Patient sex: F
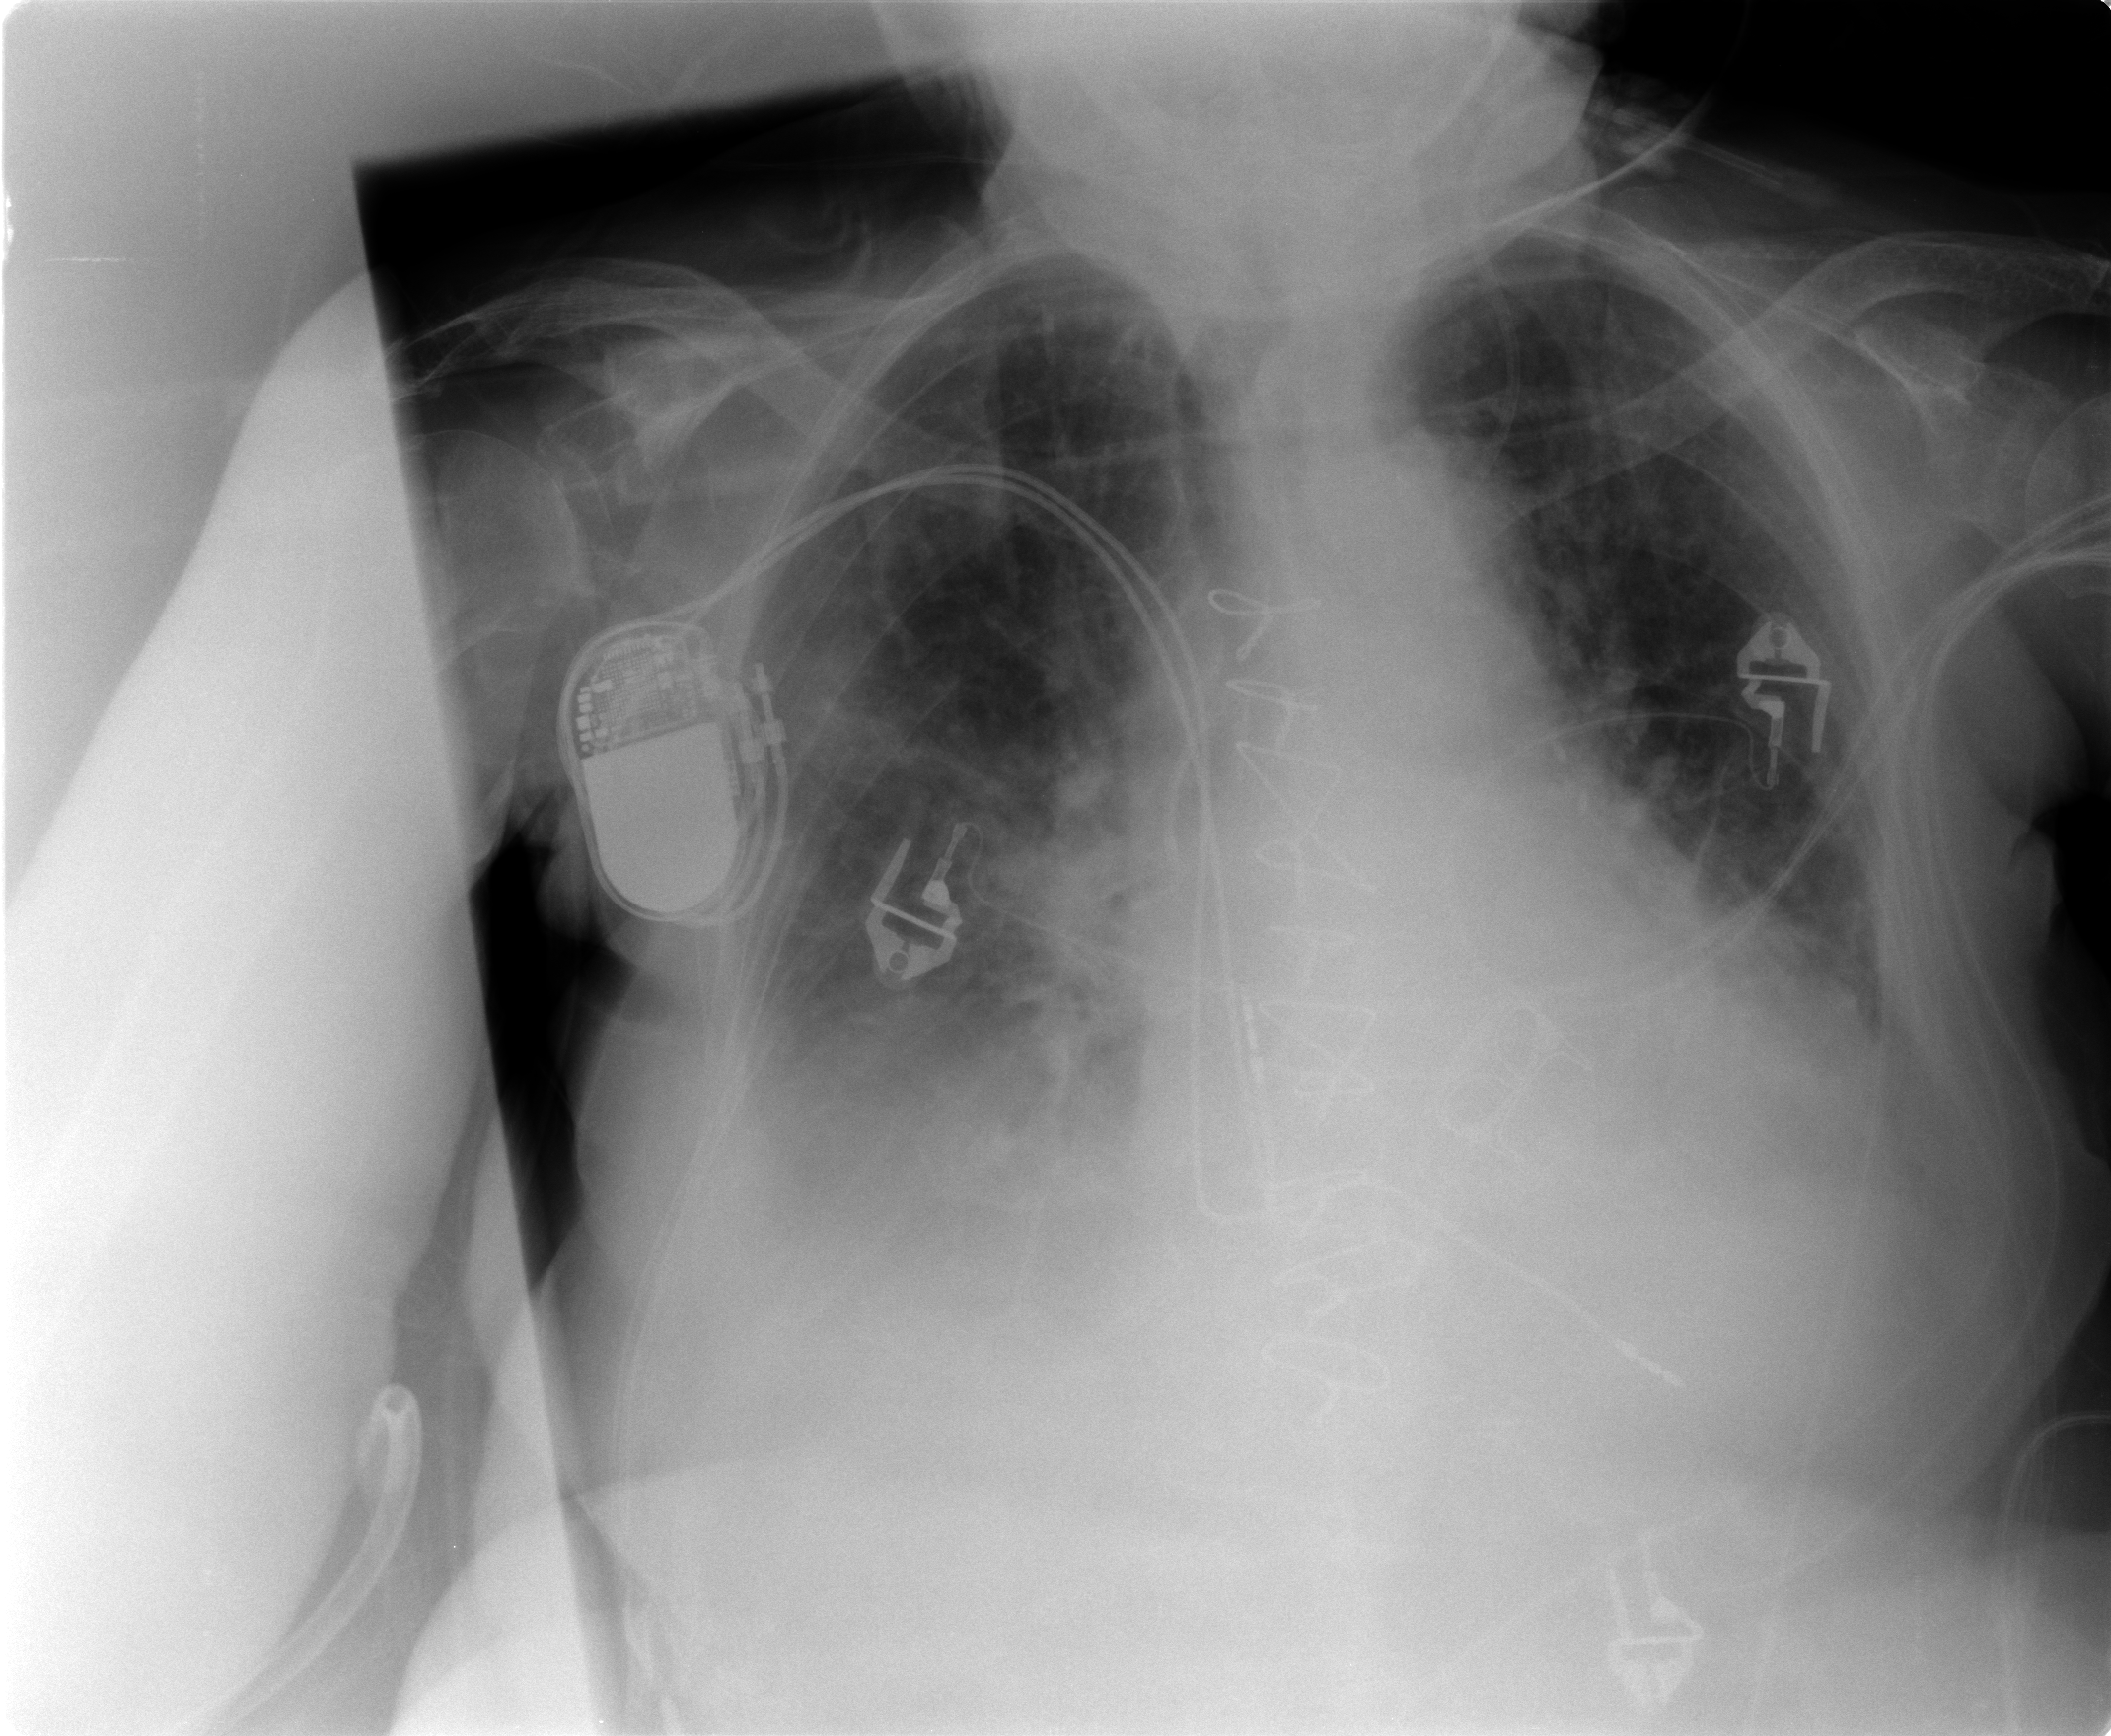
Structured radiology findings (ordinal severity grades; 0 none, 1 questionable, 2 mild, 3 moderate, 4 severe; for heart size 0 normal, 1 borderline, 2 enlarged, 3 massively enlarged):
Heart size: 2
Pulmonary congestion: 3
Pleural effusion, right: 2
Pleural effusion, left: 2
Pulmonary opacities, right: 2
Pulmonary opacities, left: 0
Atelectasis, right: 3
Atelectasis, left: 2